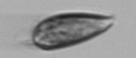
Label: Prorocentrum_triestinum